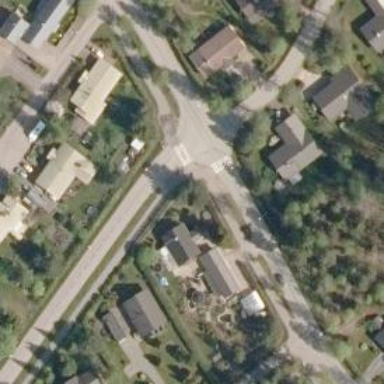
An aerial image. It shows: Cycleway.